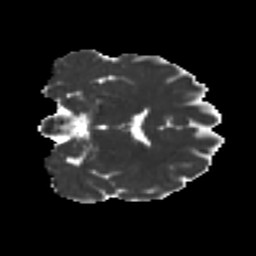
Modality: MD
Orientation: coronal
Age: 39
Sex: male
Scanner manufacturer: ge
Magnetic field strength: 3 T
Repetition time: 7.8 s
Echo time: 0.0608 s